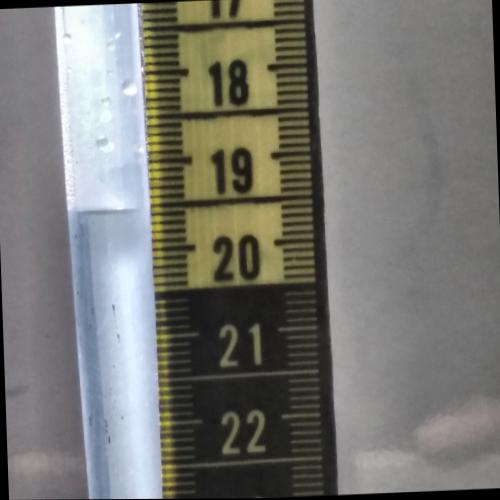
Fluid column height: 19.5 cm